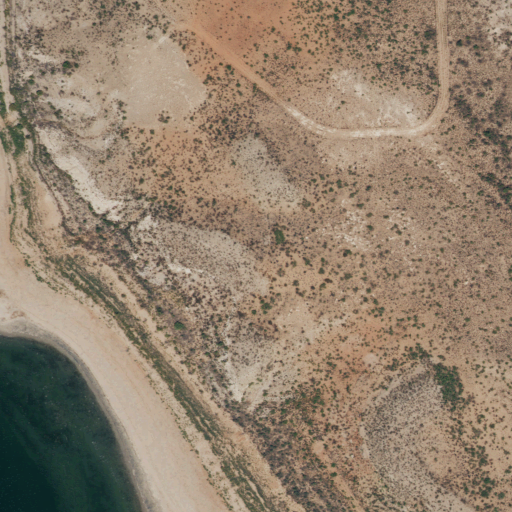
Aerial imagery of island in Texas named Alcatraz containing shrub, open water, and herbaceous wetlands